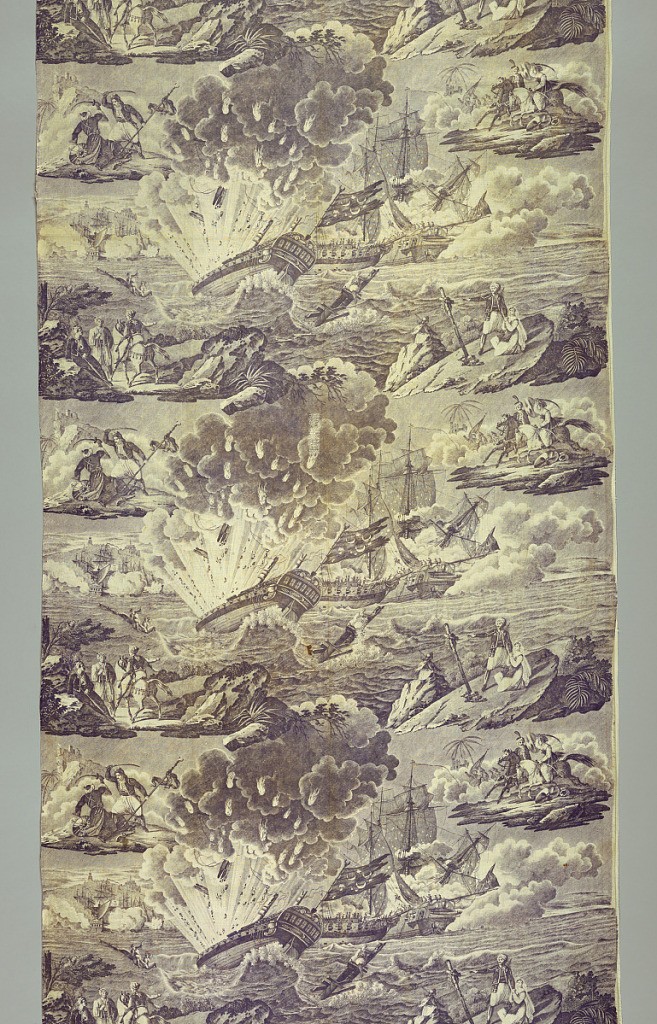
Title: Battle scenes
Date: ca. 1805
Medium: cotton Technique: printed by engraved roller on plain weave.
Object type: Textile
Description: Battle scenes in Algeria (?) with a large ship being blown up dominating the center.